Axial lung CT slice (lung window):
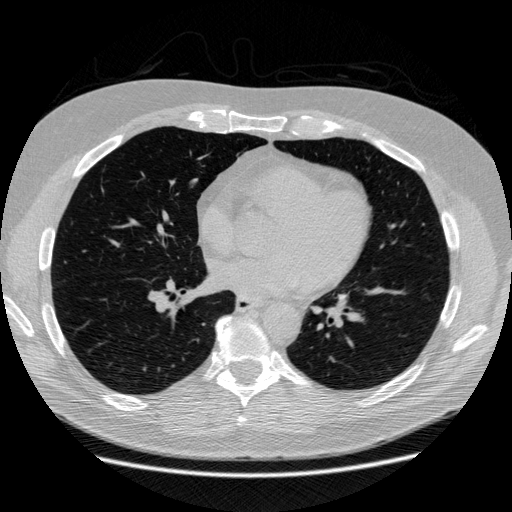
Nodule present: no